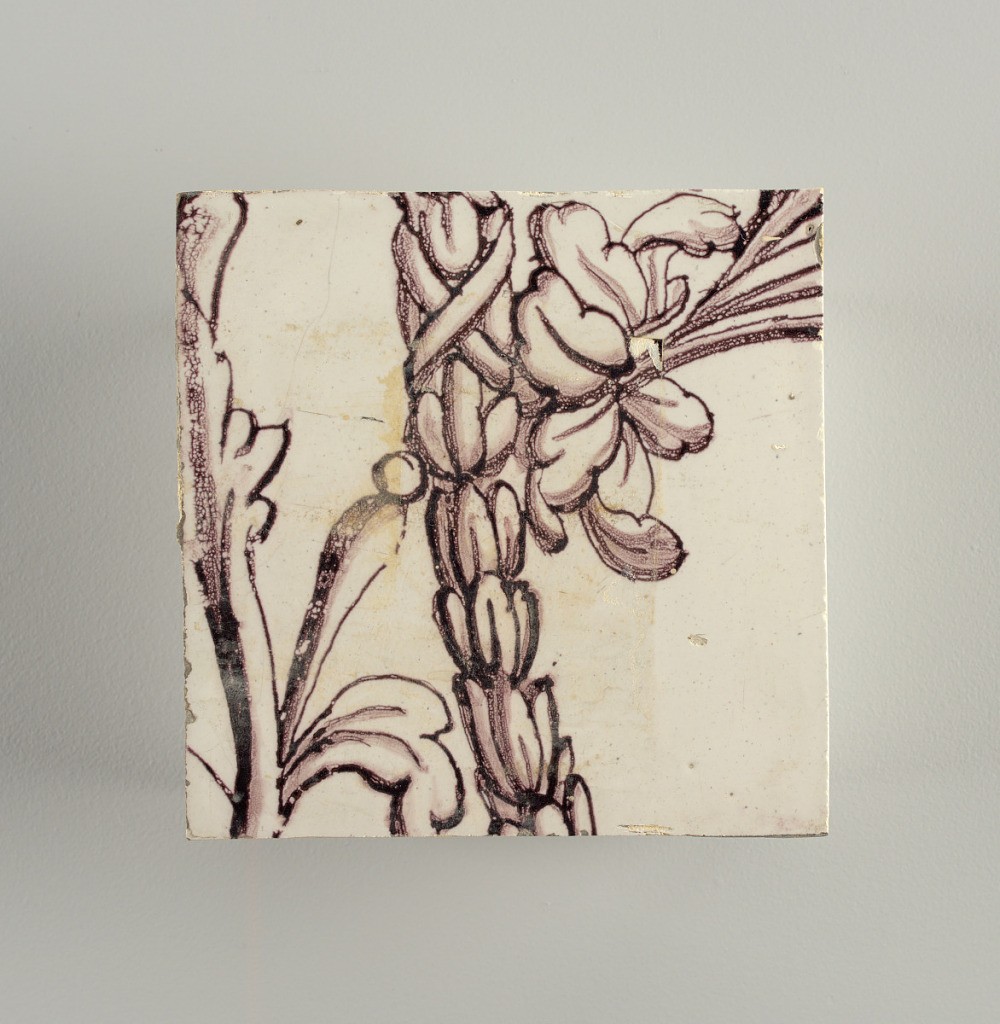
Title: Wall facing
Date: ca. 1725
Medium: tin-glazed earthenware, underglaze
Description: Running design for a frieze or a dado, composed of scrolls of foliage and strapwork, and four repeating motifs--a seated woman in a small upright oval medallion, a putto seated on a rocailled base, and strapwork in axial pattern.  The various panels, A to F, show various repeats of the same design, all being five tiles high and a varying number of tiles wide.